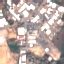
Land use / land cover class: Industrial